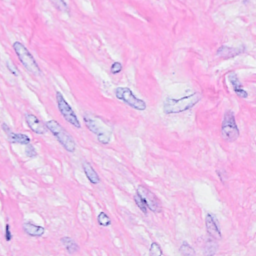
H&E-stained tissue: Breast